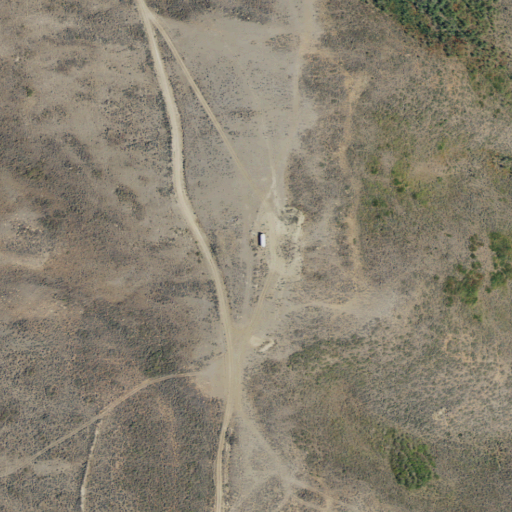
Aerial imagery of ridge(s) in Idaho named Boundary Ridge containing shrub, deciduous forest, and open development